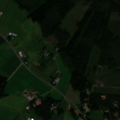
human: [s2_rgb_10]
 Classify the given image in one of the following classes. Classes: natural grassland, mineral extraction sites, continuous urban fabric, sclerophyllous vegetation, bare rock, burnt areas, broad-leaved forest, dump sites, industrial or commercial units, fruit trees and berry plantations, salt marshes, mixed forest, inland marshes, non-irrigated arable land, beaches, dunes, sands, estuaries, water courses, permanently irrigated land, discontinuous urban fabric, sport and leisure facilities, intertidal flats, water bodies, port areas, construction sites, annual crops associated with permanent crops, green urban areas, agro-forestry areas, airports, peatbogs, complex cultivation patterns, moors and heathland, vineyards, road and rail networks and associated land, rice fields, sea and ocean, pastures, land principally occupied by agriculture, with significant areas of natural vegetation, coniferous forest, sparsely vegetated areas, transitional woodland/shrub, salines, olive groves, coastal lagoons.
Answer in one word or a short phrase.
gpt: non-irrigated arable land, land principally occupied by agriculture, with significant areas of natural vegetation, coniferous forest, mixed forest, transitional woodland/shrub